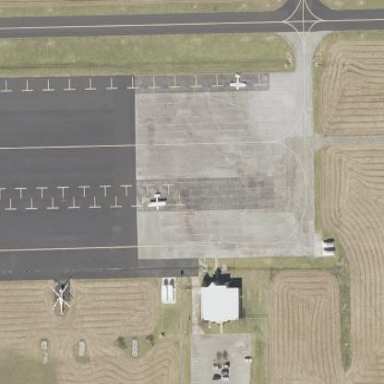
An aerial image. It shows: Apron at the airport.